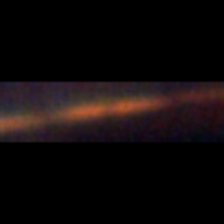
Taxon: Psuedo-nitzschia
Group: Diatoms